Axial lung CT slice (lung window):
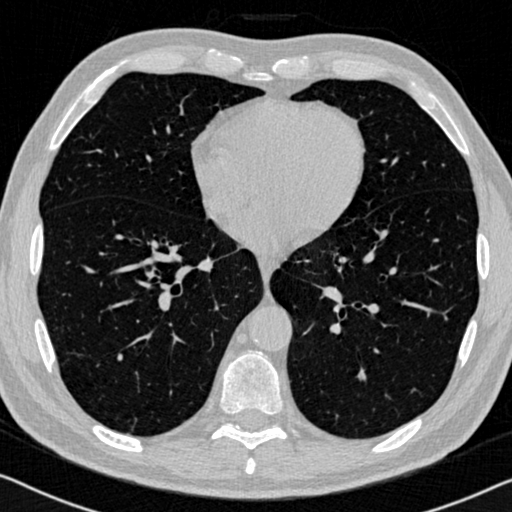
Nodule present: no